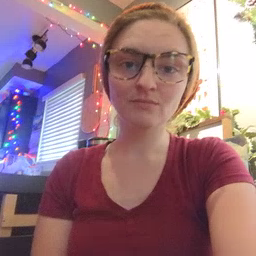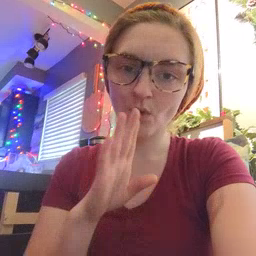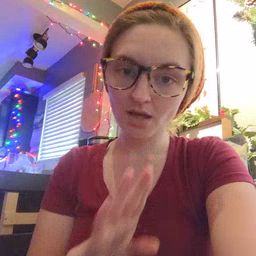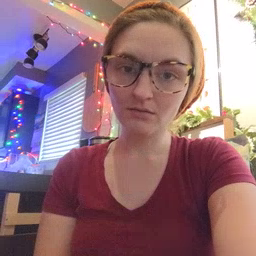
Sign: quiet